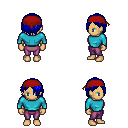
a pixel art fantasy rpg character, female body template, human, tanned skin, teal long-sleeve shirt, magenta pants, blue bangs hairstyle, red bandana, four views (front, back, left, right), 2x2 character sprite sheet, small pixel art, hard edges, no anti-aliasing